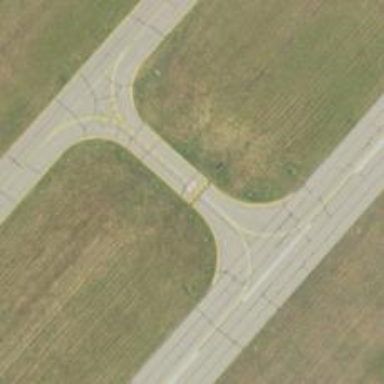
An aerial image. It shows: View of taxiway at the airport.